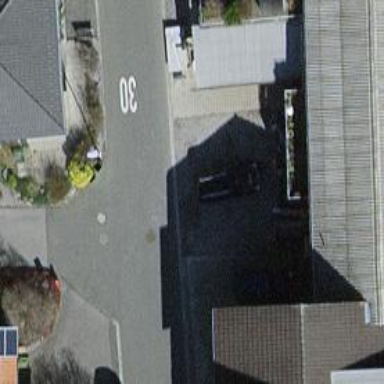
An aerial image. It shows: Asphalt road in residential area.